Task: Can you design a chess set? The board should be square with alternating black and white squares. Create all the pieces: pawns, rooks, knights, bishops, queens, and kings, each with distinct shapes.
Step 3940:
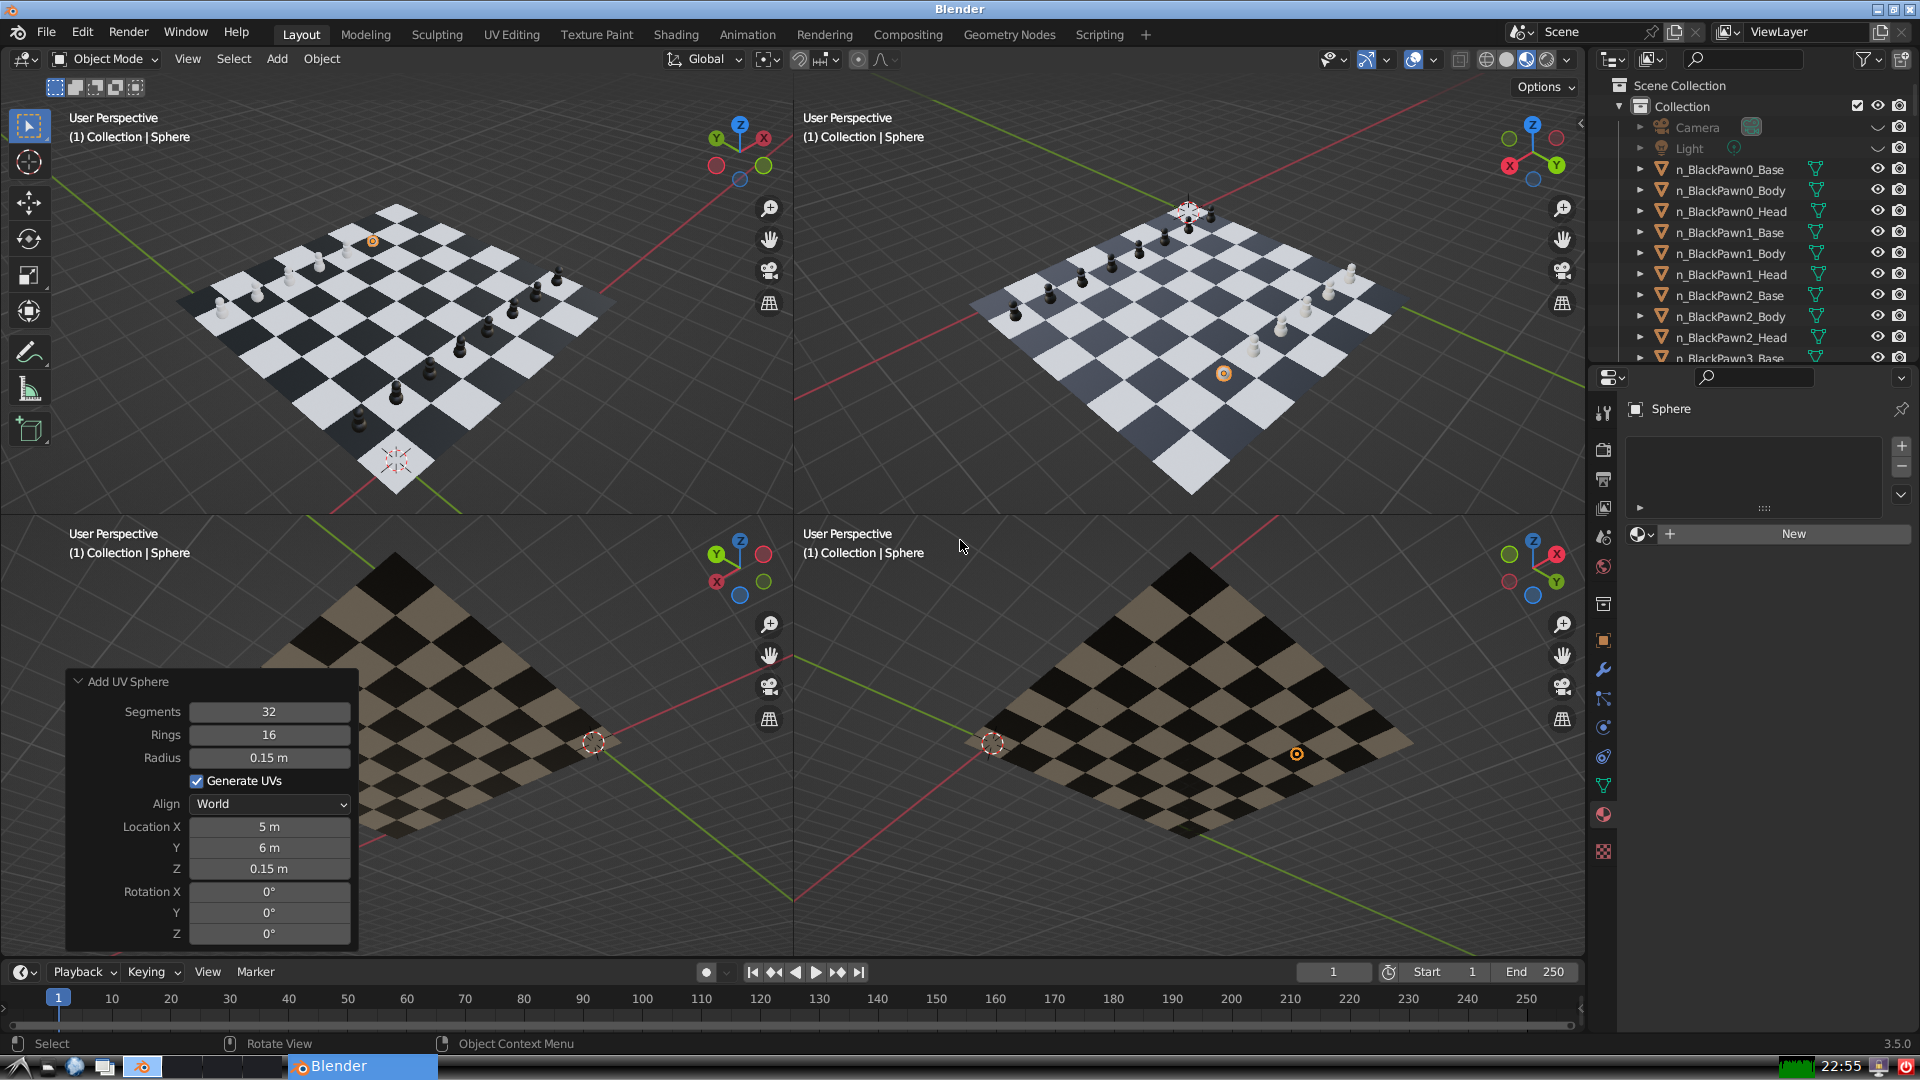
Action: {"key_press": ['Ctrl, Home']}